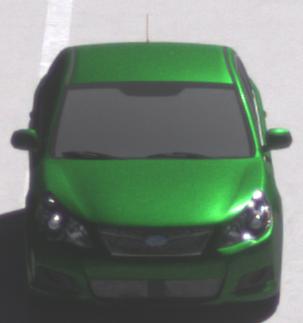
Make: Subaru
Model: Legacy 2.0R
Detailed model: Legacy (IV) Limousine
Model produced from: 2007/09
Model produced until: 2008/10
Doors: 4
Color: green
Road condition: dry road
Daytime: midday
Contrast: high contrast